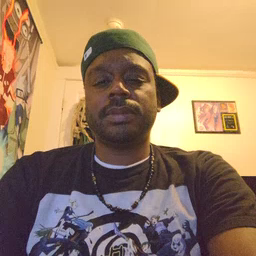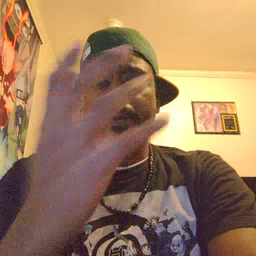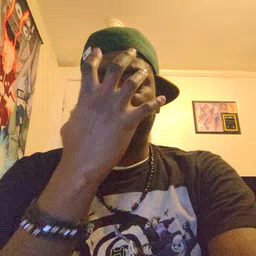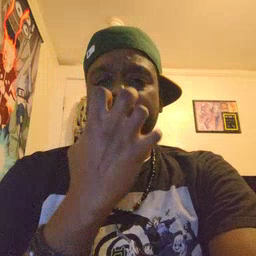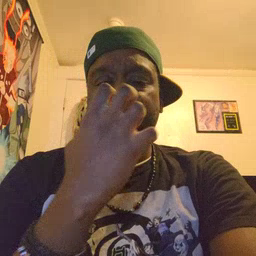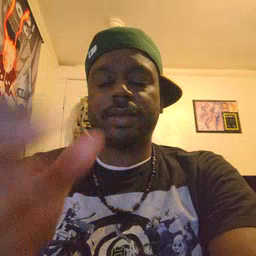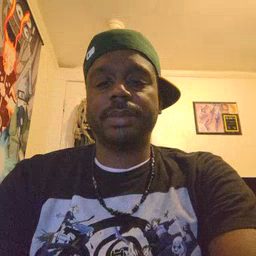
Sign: mad